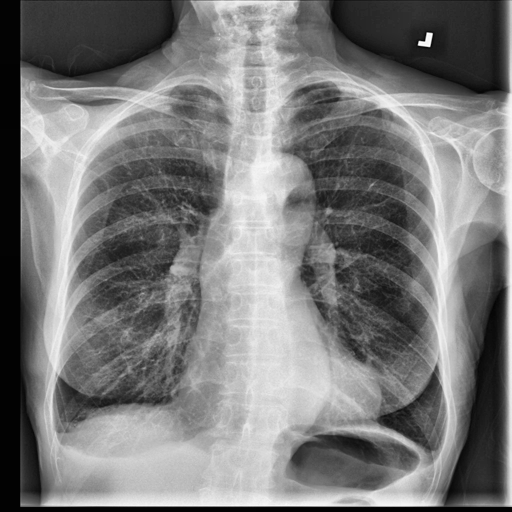
Finding: NORMAL